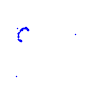
Particle: proton